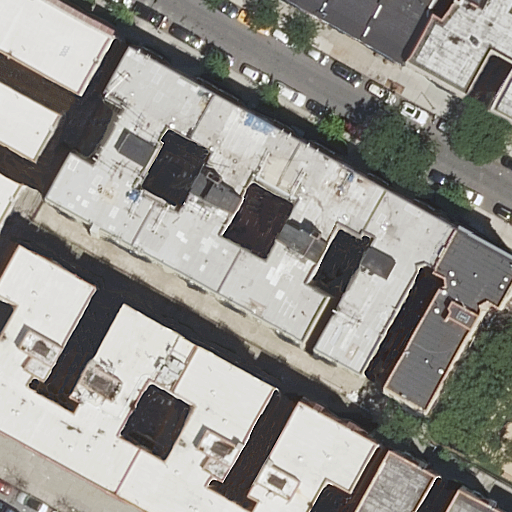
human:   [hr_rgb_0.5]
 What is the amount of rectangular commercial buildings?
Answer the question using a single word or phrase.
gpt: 0

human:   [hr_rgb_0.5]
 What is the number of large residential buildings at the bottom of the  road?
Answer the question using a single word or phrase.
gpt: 1

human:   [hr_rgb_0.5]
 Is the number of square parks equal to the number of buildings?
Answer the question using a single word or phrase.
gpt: no

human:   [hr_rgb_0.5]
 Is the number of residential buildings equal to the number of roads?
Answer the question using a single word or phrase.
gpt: no

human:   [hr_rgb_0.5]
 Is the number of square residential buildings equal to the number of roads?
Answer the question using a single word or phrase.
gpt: no

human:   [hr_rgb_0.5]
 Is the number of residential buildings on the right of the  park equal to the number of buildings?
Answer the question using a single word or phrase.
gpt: no

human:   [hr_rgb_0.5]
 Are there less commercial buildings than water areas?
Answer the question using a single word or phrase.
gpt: no

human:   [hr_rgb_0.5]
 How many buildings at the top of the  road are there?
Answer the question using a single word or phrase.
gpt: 4

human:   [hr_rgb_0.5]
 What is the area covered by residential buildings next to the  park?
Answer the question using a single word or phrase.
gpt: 5144m2

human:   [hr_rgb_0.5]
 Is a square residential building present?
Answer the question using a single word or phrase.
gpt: no

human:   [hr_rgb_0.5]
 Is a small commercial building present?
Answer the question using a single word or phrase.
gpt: no

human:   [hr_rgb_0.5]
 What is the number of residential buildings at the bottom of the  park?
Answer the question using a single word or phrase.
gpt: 4

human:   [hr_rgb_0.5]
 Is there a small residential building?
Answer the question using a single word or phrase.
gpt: yes

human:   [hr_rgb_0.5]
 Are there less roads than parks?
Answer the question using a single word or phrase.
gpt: no

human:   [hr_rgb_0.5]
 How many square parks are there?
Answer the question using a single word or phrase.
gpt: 0

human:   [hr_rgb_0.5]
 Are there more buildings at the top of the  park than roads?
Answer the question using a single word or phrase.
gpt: yes

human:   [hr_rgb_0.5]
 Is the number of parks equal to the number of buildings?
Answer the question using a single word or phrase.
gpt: no

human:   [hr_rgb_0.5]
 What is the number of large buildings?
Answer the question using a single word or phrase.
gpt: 2

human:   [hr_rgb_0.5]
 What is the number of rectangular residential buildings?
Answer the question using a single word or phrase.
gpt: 6

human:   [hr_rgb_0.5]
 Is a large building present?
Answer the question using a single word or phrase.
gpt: yes

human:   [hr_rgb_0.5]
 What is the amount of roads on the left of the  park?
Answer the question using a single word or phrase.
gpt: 1

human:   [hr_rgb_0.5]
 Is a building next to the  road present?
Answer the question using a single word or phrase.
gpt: yes

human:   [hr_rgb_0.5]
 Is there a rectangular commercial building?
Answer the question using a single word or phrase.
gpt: no

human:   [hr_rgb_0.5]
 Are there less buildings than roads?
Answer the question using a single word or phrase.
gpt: no

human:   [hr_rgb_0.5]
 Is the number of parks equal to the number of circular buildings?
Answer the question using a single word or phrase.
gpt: no

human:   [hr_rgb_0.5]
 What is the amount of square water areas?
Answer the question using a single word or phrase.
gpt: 0

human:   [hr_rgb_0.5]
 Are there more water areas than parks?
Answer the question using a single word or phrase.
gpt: no

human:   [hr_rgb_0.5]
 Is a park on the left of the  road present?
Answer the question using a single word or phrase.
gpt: no

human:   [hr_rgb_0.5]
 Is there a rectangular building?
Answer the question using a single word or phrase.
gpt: yes

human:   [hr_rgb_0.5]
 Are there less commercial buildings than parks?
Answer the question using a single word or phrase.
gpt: yes

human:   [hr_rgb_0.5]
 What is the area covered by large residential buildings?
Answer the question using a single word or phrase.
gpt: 2637m2

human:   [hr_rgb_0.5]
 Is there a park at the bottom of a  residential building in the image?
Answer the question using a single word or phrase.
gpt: yes

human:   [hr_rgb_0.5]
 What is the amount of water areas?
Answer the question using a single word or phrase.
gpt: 0

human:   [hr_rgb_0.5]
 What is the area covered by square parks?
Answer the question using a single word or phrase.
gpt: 0m2

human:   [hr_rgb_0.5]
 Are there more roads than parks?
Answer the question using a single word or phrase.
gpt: no

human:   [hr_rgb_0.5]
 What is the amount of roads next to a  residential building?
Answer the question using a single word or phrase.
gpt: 1